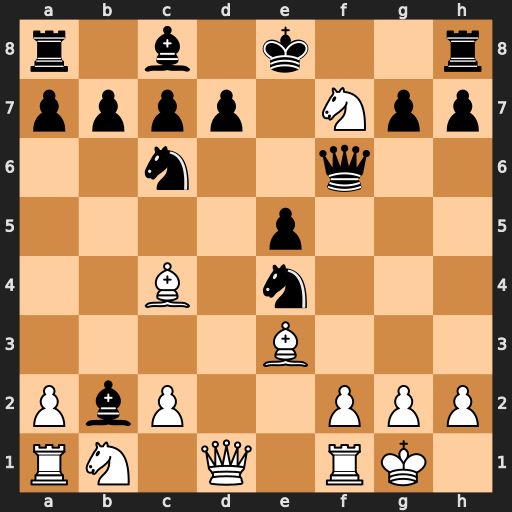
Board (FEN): r1b1k2r/pppp1Npp/2n2q2/4p3/2B1n3/4B3/PbP2PPP/RN1Q1RK1
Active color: w
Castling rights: kq
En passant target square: -
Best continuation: Nxh8